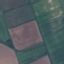
Land use / land cover class: AnnualCrop